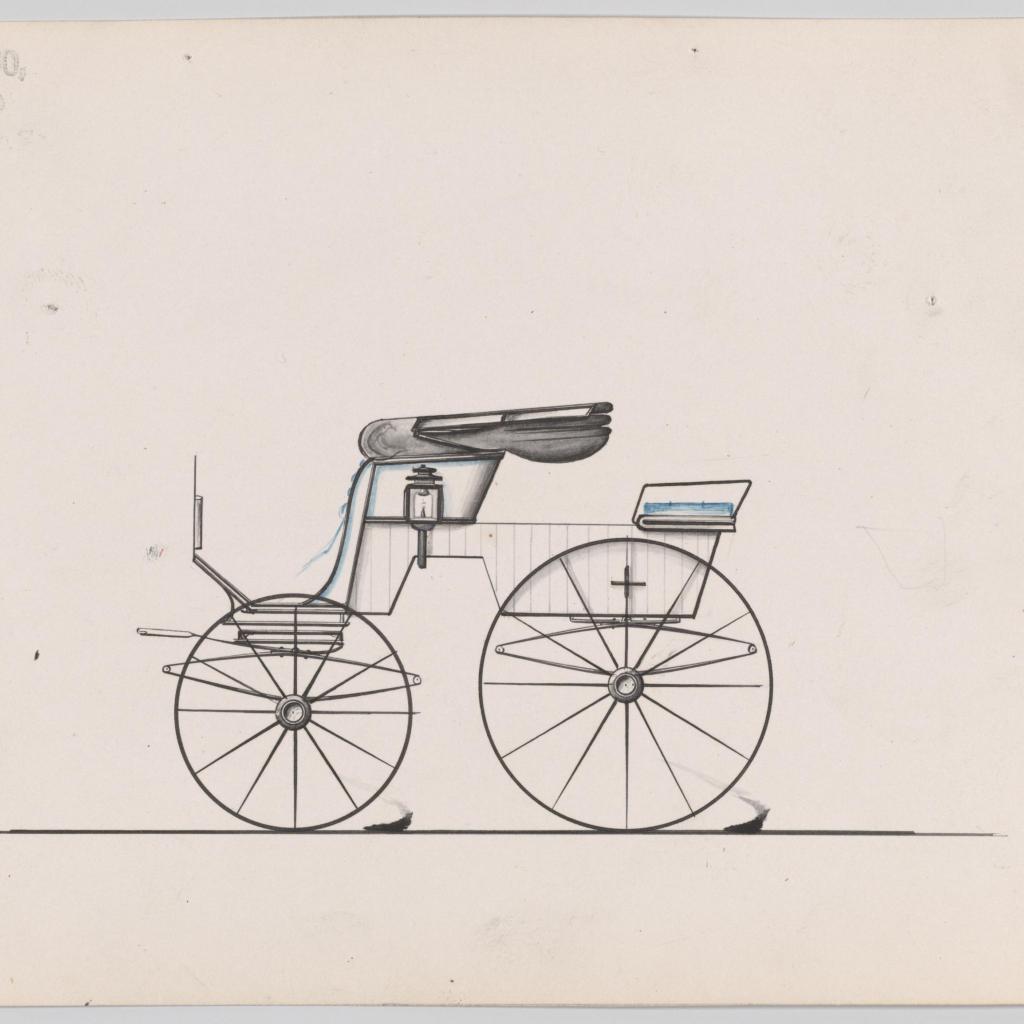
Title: Design for Stanhope Phaeton, no. 3172a
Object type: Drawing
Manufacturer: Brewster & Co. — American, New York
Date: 1875
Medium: Graphite, pen and black ink, watercolor and gouache with ink stamp
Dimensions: sheet: 6 3/16 x 9 3/8 in. (15.7 x 23.8 cm)
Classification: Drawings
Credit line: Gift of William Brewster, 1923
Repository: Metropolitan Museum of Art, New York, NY